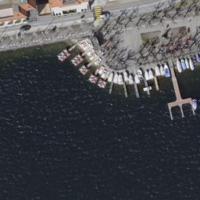
EUNIS habitat code: 53
Species observed at this site:
Chroicocephalus ridibundus
Anas platyrhynchos
Larus michahellis
Cygnus olor